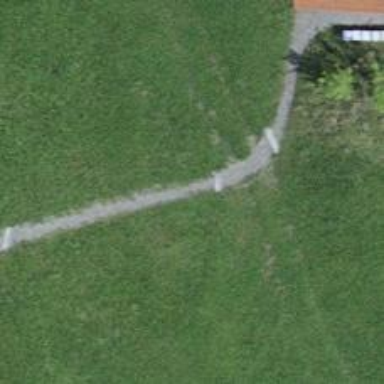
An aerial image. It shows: Footway along the road.